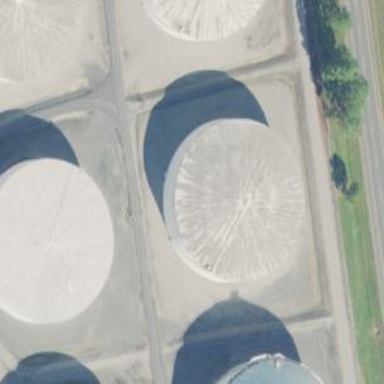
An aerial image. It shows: Storage tank which is man-made.